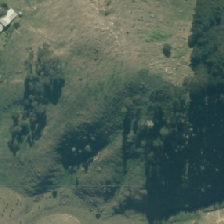
Land cover: high_producing_grassland